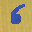
Label: 6